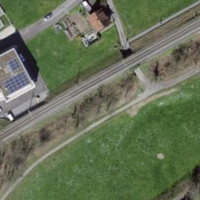
EUNIS habitat code: 53
Species observed at this site:
Hedera helix